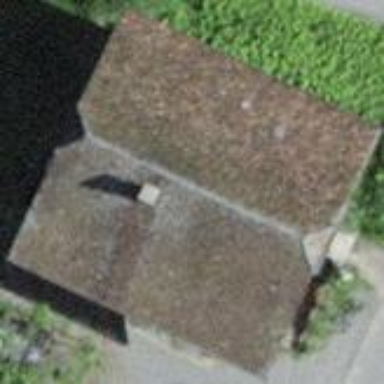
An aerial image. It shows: Farm building.